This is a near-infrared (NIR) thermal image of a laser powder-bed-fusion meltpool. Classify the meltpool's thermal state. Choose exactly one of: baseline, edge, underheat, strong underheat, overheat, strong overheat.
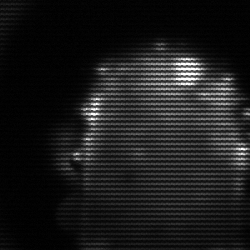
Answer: baseline